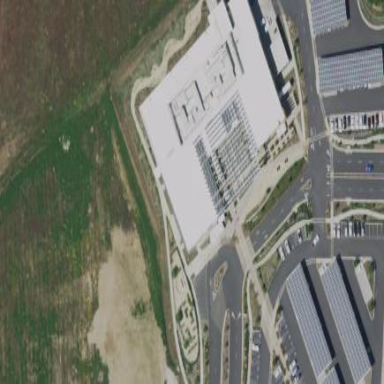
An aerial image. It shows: Hospital building.